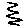
Label: zigzag